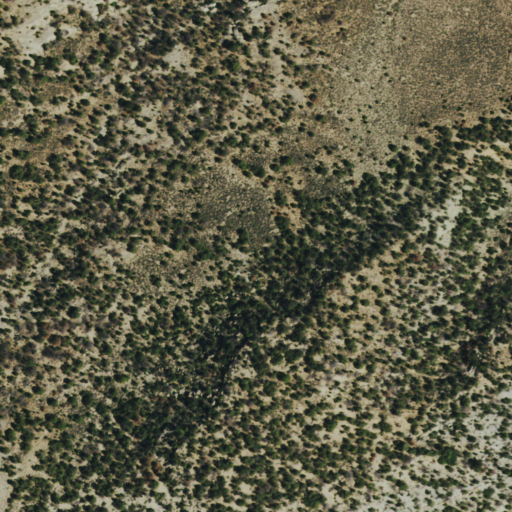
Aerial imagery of plain(s) in Colorado named Whittaker Flats containing evergreen forest and shrub